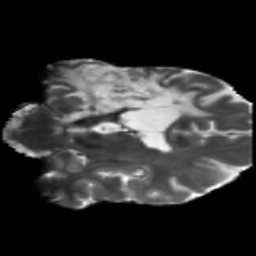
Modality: T2w
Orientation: coronal
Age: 41
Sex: male
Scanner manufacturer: siemens
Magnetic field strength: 3 T
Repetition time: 5.47 s
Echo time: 0.0854 s